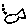
Label: fish